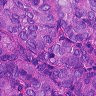
Metastatic tissue present: yes